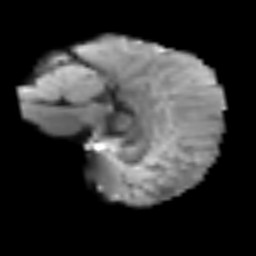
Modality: T2w
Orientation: sagittal
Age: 39
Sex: female
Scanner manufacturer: siemens
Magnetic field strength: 3 T
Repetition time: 3.2 s
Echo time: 0.081 s